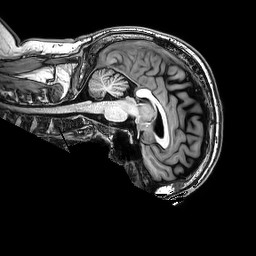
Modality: T1w
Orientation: sagittal
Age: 46
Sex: male
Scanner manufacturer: philips
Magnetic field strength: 3 T
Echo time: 0.0038 s